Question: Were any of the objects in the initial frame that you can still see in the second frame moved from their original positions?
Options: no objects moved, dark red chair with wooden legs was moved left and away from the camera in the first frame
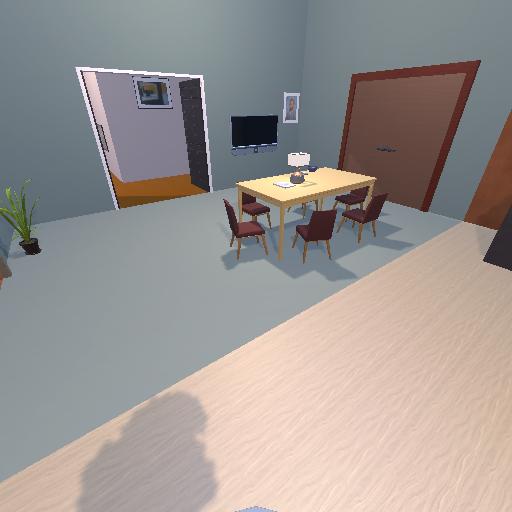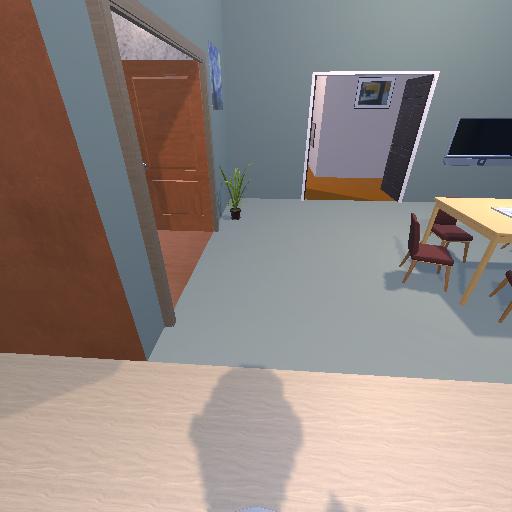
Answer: no objects moved